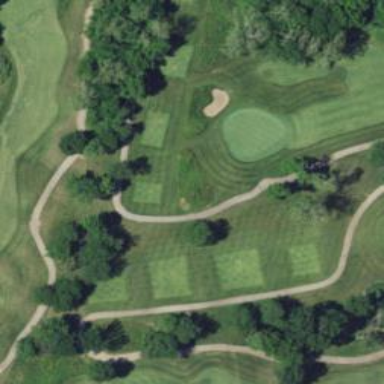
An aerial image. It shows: View of golf hole.